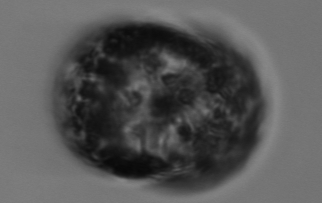
Label: Guinardia_flaccida